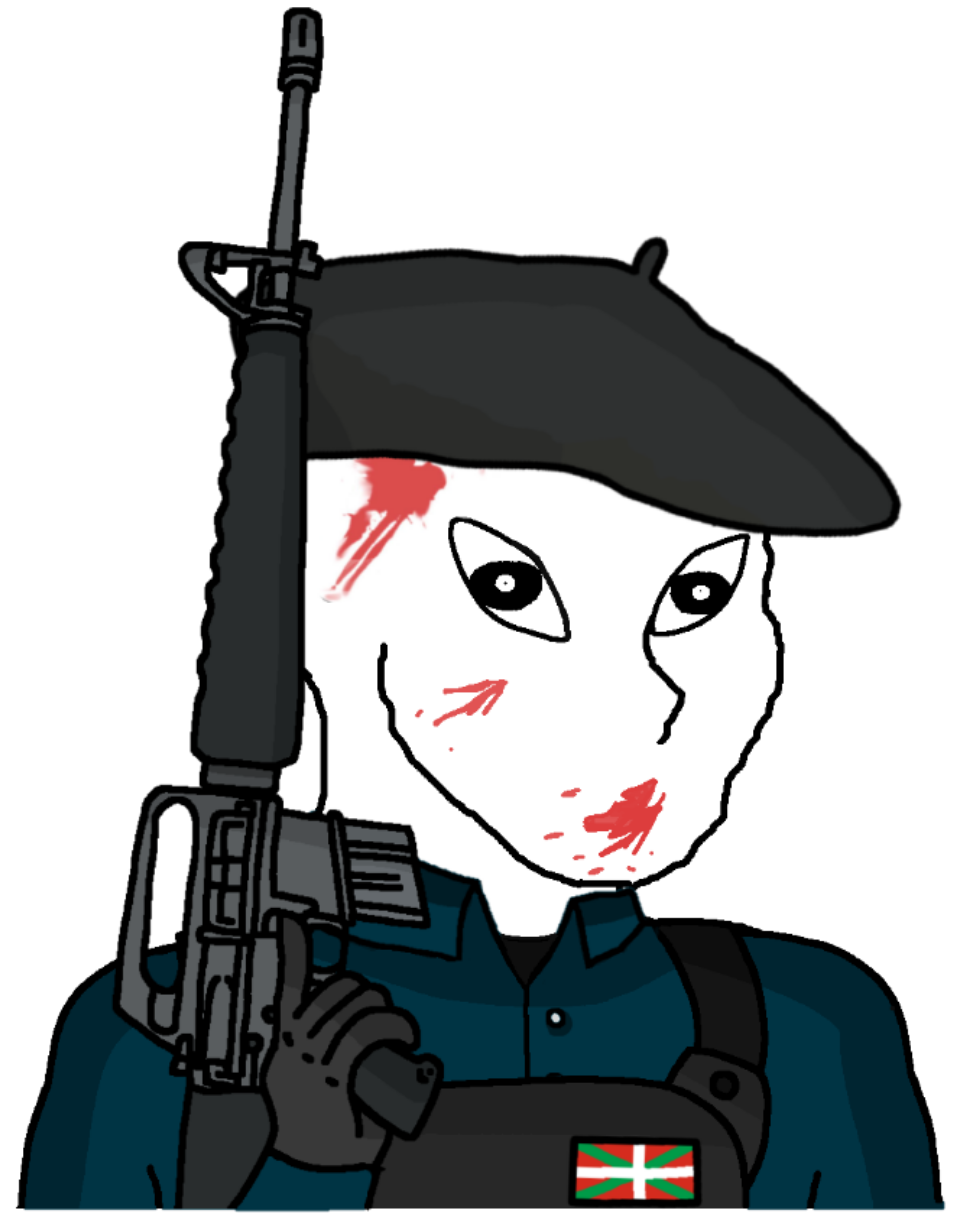
Label: 5_Oomer